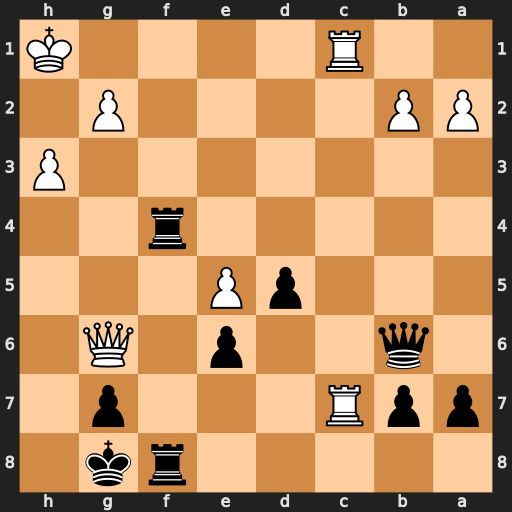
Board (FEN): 5rk1/ppR3p1/1q2p1Q1/3pP3/5r2/7P/PP4P1/2R4K
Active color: b
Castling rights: -
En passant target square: -
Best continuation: Rf1+ Rxf1 Rxf1+